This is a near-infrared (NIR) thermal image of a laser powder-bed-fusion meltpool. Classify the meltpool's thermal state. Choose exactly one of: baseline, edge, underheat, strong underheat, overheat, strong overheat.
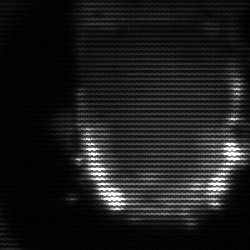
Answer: baseline